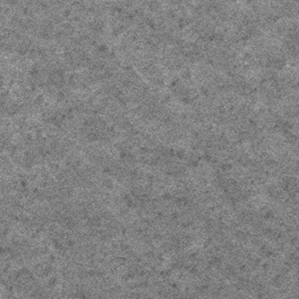
Label: frost